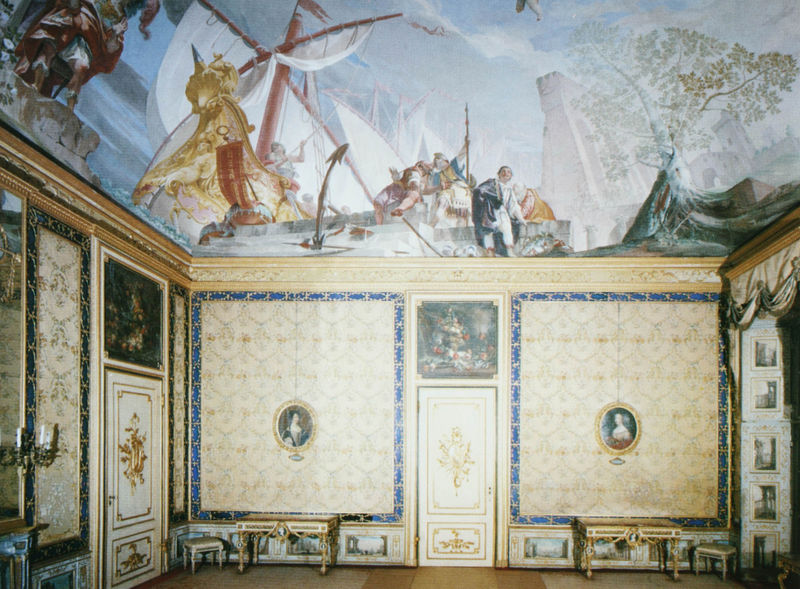
Titel: Vorzimmer des Appartements der Königin
Künstler: Filippo Juvarra
Standort: Stupinigi
Institution: Palazzina di Caccia
Schlagwörter: baum, blau, gemälde, hand, himmel, mann, meer, umhang, wasser, weiß, bäume, frauen, gelb, grün, menschen, ufer, braun, holz, männer, raum, stuhl, stühle, tisch, tische, tür, zimmer, eis, schloss, muster, wand, barock, rahmen, stein, bildnis, innenraum, möbel, portrait, porträt, spiegel, vorhang, kirche, boden, insel, gold, interieur, mantel, sessel, stoff, decke, oval, turm, engel, ranken, beine, hellblau, bein, schiff, segel, segelschiffe, bilder, ecke, türen, mast, segelschiff, berge, mauer, bank, hocker, saal, schemel, bug, figuren, hafen, masten, schiffbruch, seestück, sturm, untergang, unwetter, salon, tapete, ornamente, verzierung, kerze, tischchen, kerzen, leuchter, stuck, hoch, segelboote, oben, wände, gewölbe, medaillon, vergoldet, porträts, helm, bildnisse, bänke, ranke, sims, kerzenhalter, gesims, tapet, türgriff, fresken, tapisserie, speer, deckengemälde, fresko, kabinett, volant, anker, entdecker, empire, szenen, verzierungen, fresco, rettung, gallionsfigur, deckenmalerei, antichambre, chambre, supraporte, medaillons, supraporten, tapeten, deckenbild, naß, cabinett, bilsnis, boldnisse, saupraporte, tapate, 3 wände